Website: crate-barrel
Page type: billing-address
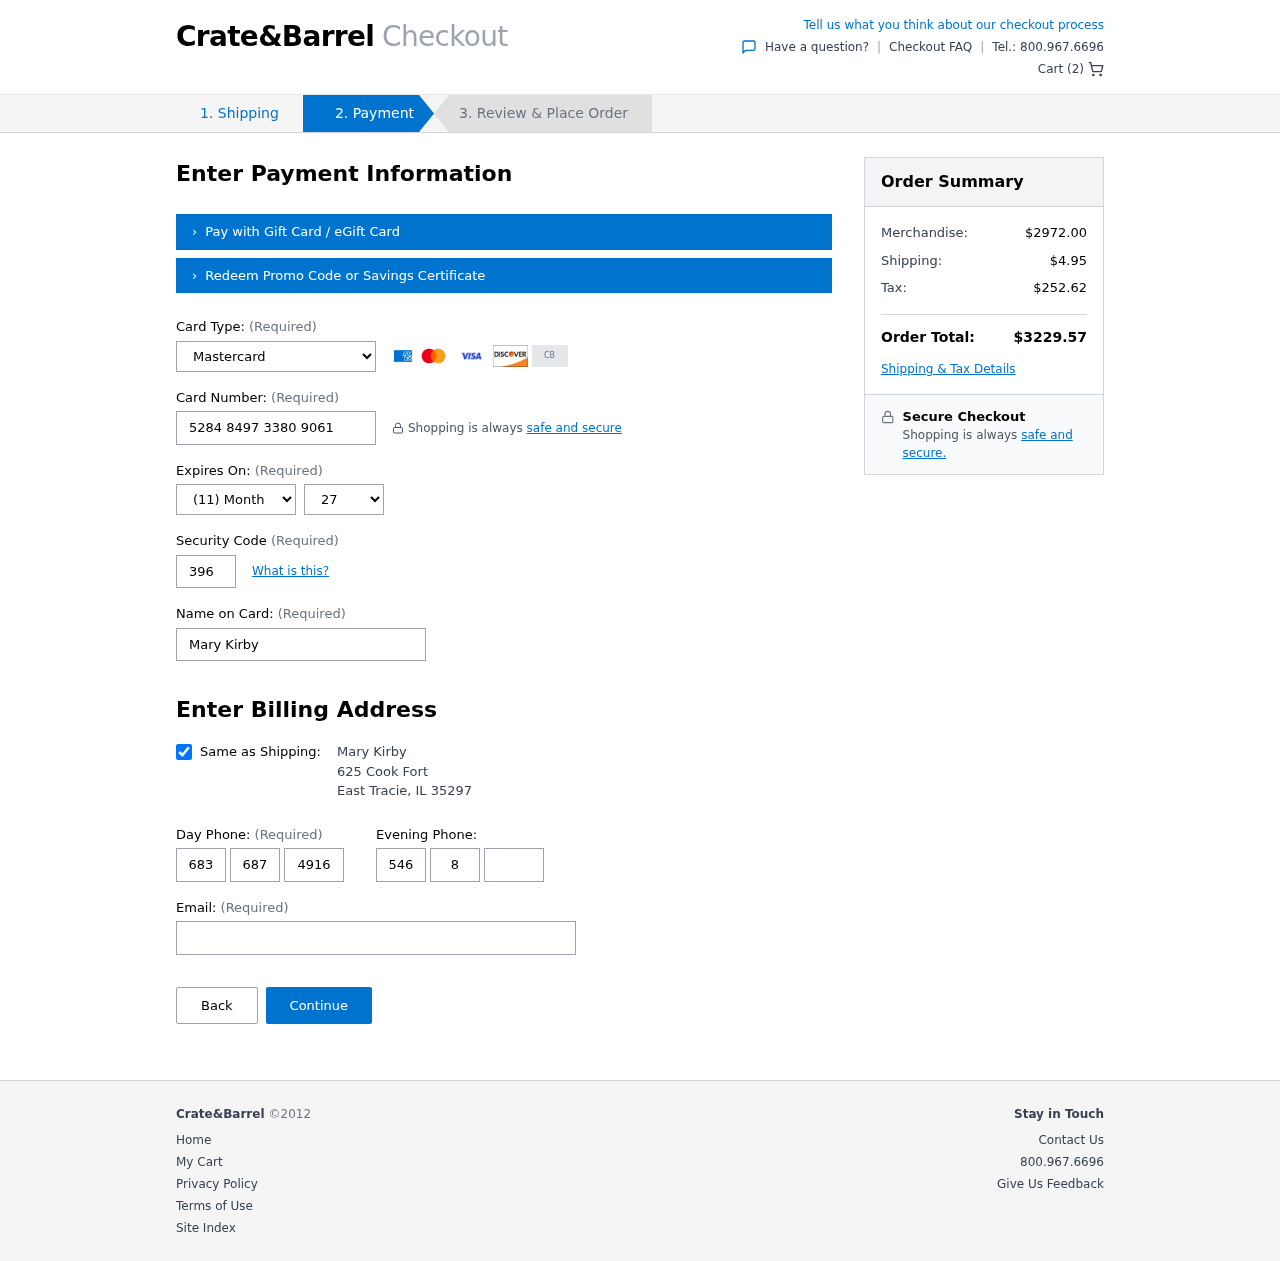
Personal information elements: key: PII_CARD_CVV
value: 396
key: PII_CARD_EXPIRY_MONTH
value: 11
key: PII_CARD_EXPIRY_YEAR
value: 27
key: PII_CARD_NUMBER
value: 5284 8497 3380 9061
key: PII_CARD_TYPE
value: Mastercard
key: PII_CITY
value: East Tracie
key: PII_EMAIL
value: mkirby@gmail.com
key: PII_FULLNAME
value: Mary Kirby
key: PII_PHONE_ALT_AREA
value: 546
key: PII_PHONE_ALT_PREFIX
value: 895
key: PII_PHONE_ALT_SUFFIX
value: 3863
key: PII_PHONE_AREA
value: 683
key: PII_PHONE_PREFIX
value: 687
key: PII_PHONE_SUFFIX
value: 4916
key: PII_POSTCODE
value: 35297
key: PII_STATE_ABBR
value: IL
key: PII_STREET
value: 625 Cook Fort
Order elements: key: ORDER_NUM_ITEMS
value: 2
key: ORDER_SUBTOTAL
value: $2972.00
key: ORDER_SHIPPING_COST
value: $4.95
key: ORDER_TAX
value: $252.62
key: ORDER_TOTAL
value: $3229.57